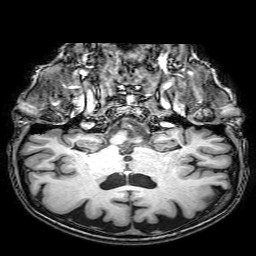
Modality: T1w
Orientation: sagittal
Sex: female
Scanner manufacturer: philips
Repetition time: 0.008198 s
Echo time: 0.00378 s